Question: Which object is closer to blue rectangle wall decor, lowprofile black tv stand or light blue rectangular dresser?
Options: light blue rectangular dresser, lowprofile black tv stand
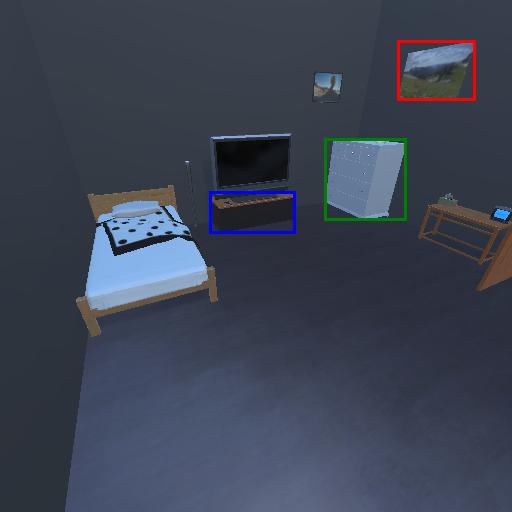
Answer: light blue rectangular dresser